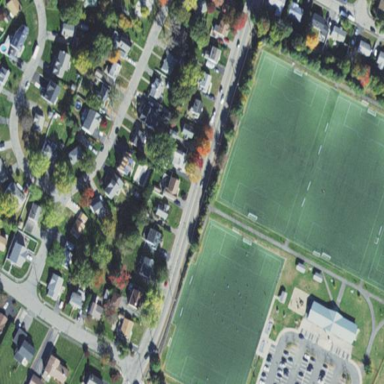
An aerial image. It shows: Soccer pitch for leisureland activities.